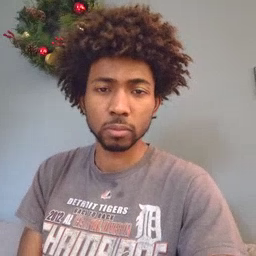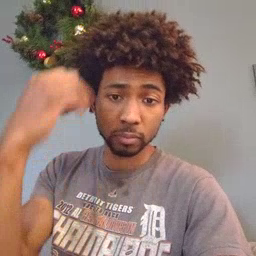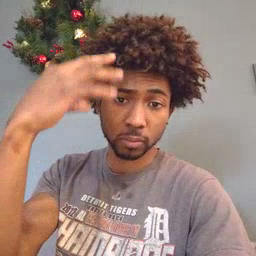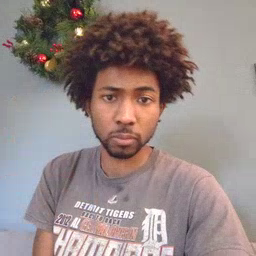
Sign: shower